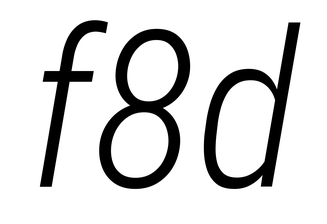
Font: Roboto-Italic_Condensed_Light_Italic